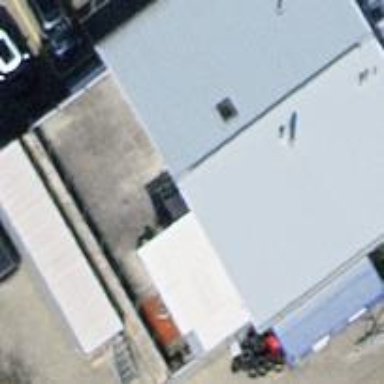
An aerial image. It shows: Car repair shop.